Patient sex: M
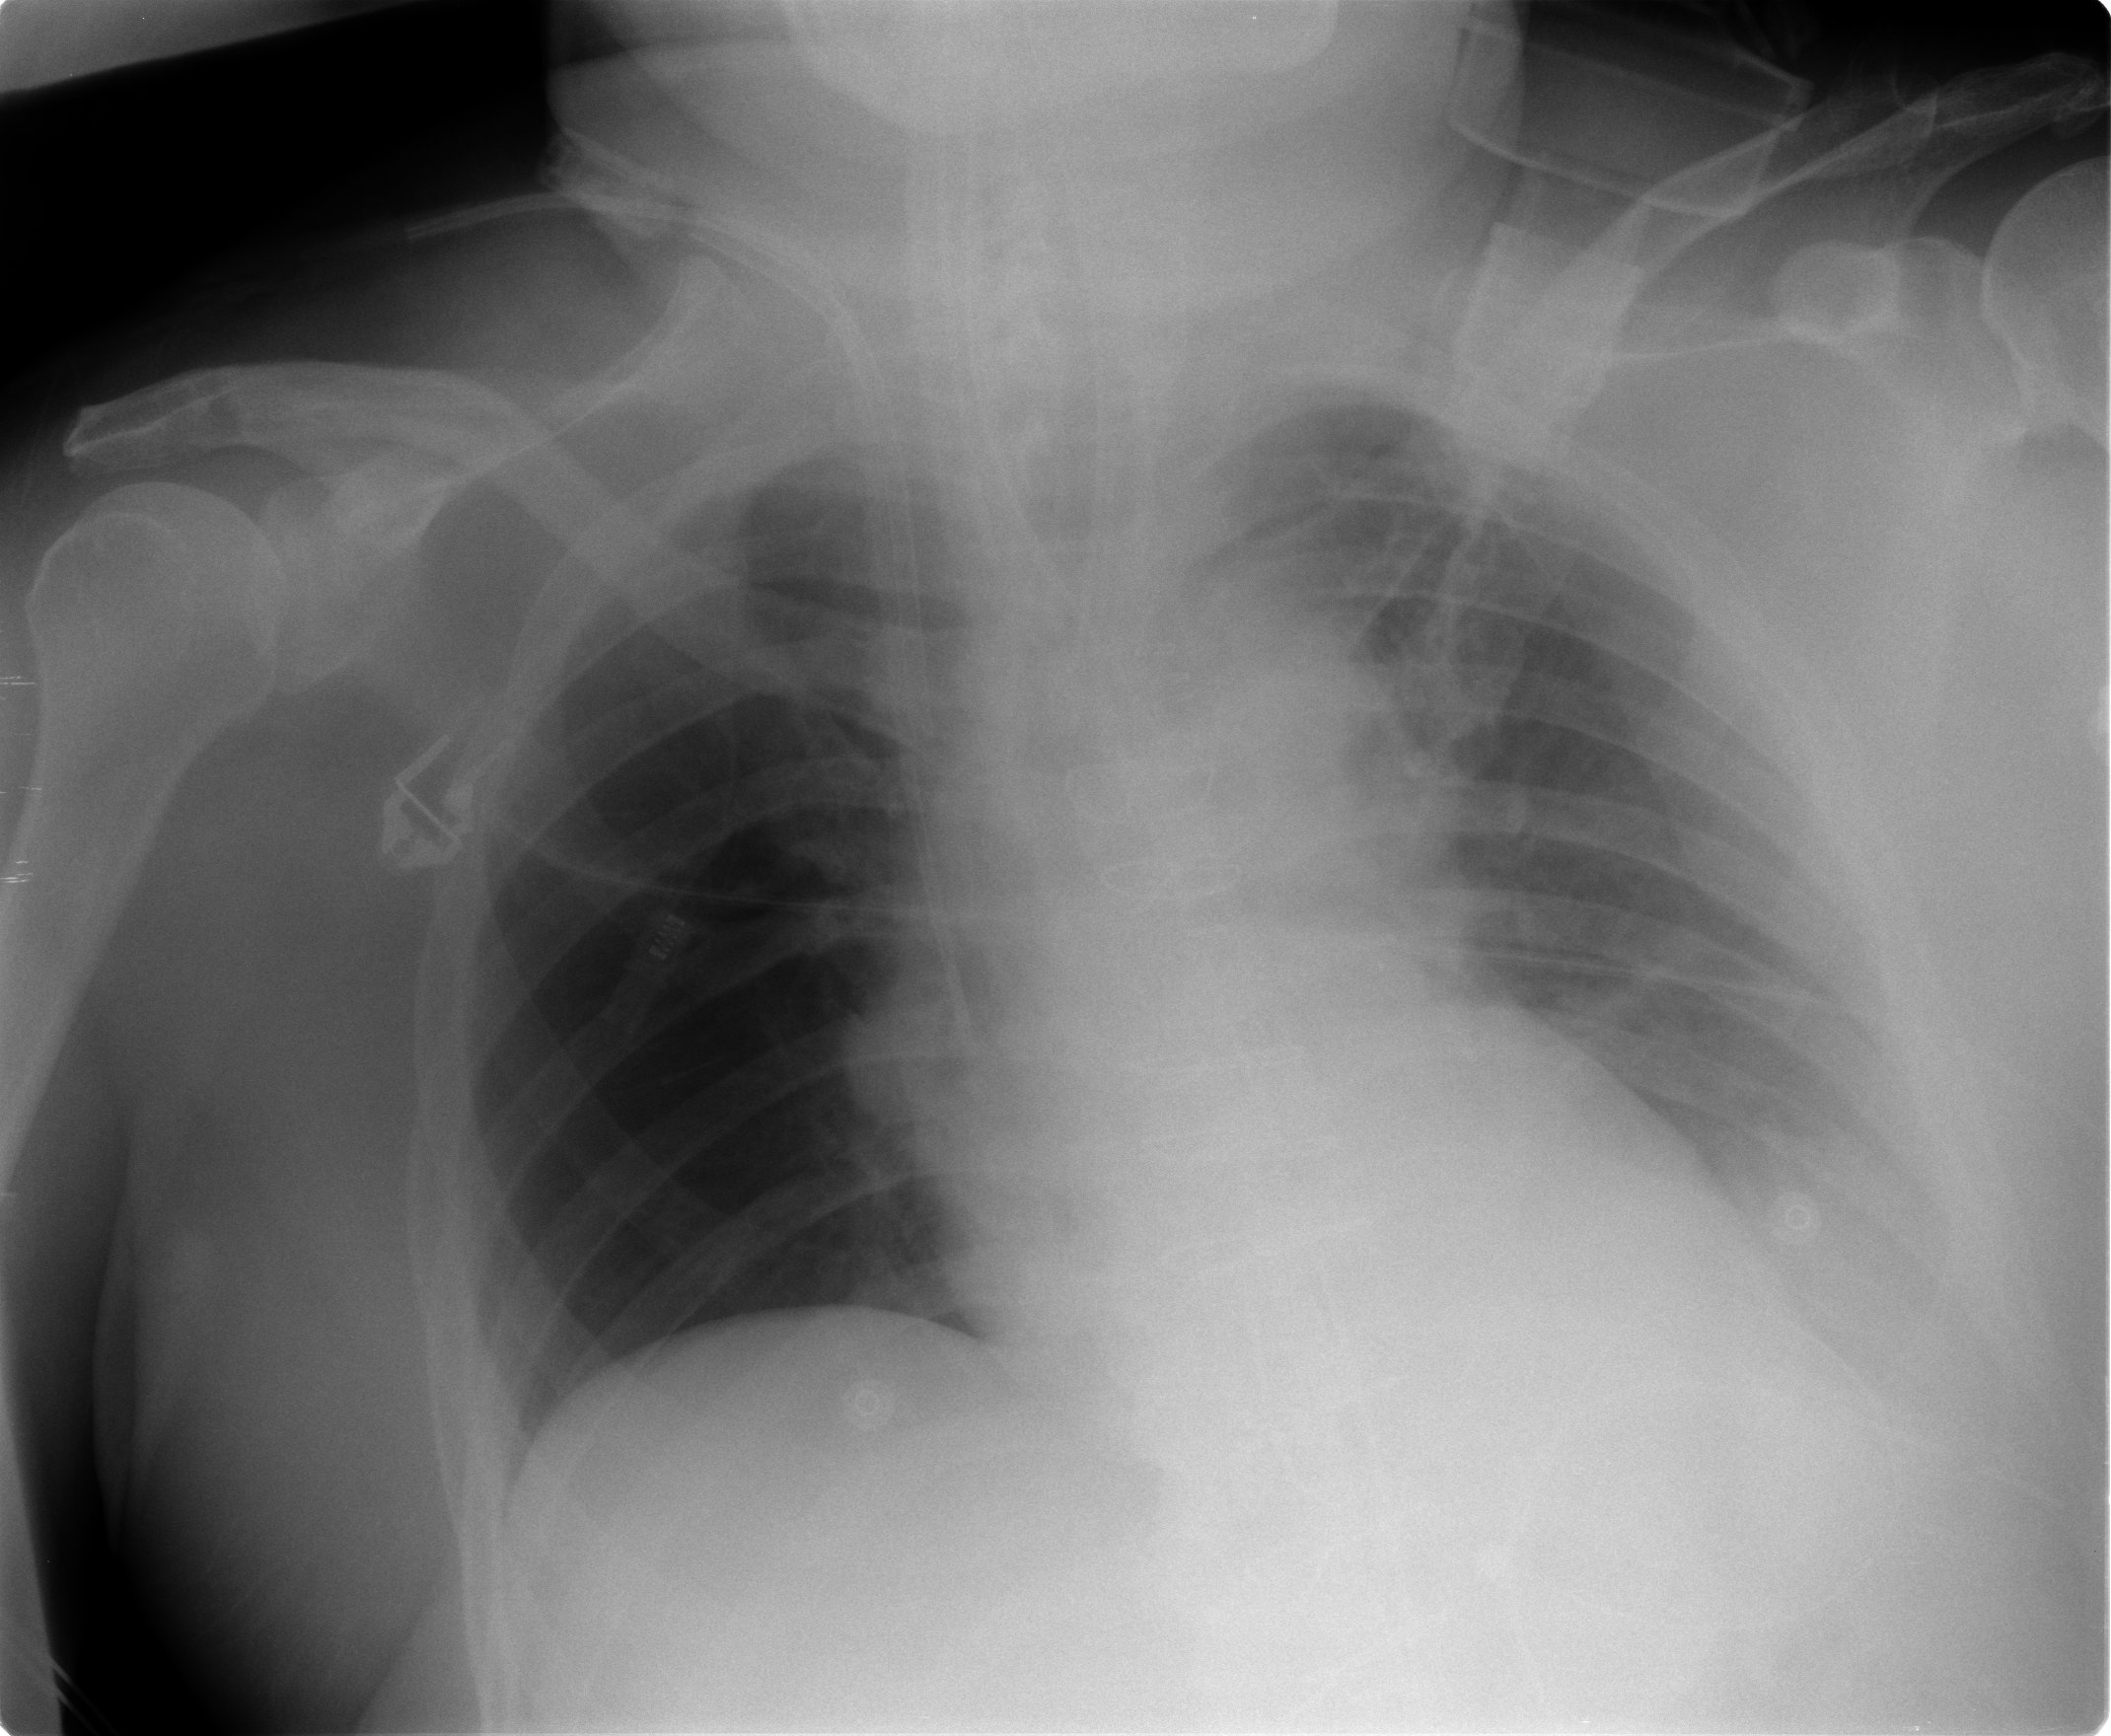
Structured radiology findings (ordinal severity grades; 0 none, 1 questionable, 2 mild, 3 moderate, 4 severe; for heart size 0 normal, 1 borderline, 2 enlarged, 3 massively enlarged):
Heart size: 2
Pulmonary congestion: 0
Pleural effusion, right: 0
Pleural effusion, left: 3
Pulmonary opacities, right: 0
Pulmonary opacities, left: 0
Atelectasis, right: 0
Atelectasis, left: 2